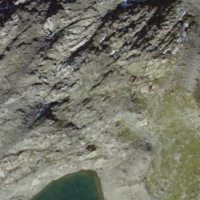
EUNIS habitat code: 48
Species observed at this site:
Pontia callidice
Colias croceus